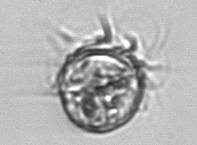
Label: Leegaardiella_ovalis